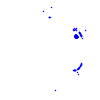
Particle: pion